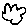
Label: cloud